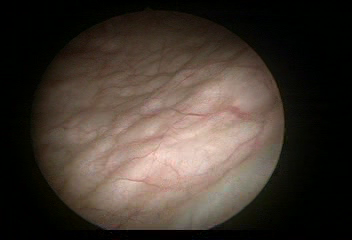
Modality: WLC
Class: Normal mucosa
Bladder cancer association: No